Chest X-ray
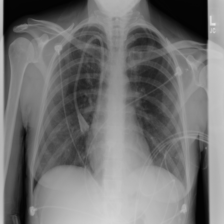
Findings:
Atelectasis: negative
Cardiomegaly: negative
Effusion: negative
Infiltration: positive
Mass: negative
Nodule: negative
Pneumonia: negative
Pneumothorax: negative
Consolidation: negative
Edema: negative
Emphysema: negative
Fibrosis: negative
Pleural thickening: negative
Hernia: negative